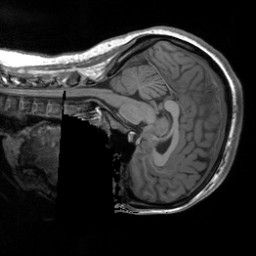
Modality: T1w
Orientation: sagittal
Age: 24
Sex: female
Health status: healthy
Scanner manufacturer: siemens
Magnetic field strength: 3 T
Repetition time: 1.9 s
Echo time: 0.00252 s